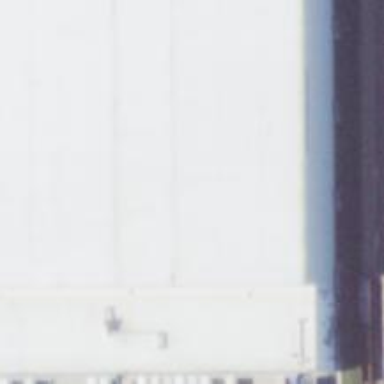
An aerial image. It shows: Industrial building.